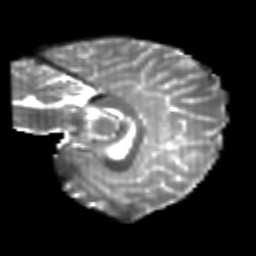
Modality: T2w
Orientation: sagittal
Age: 21
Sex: female
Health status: healthy
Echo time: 0.074 s